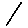
Label: line